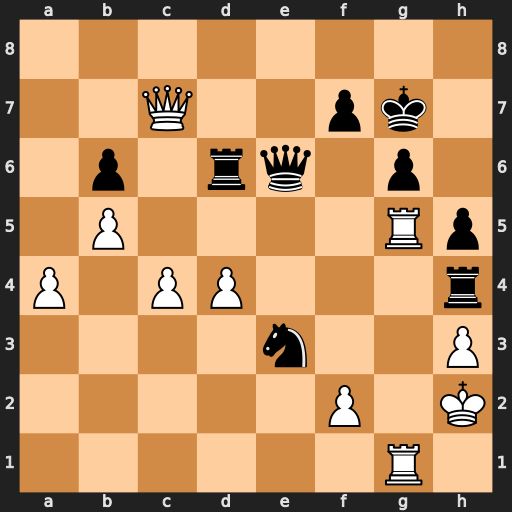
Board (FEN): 8/2Q2pk1/1p1rq1p1/1P4Rp/P1PP3r/4n2P/5P1K/6R1
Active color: w
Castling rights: -
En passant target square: -
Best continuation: Rxg6+ Qxg6 Rxg6+ Rxg6 Qe5+